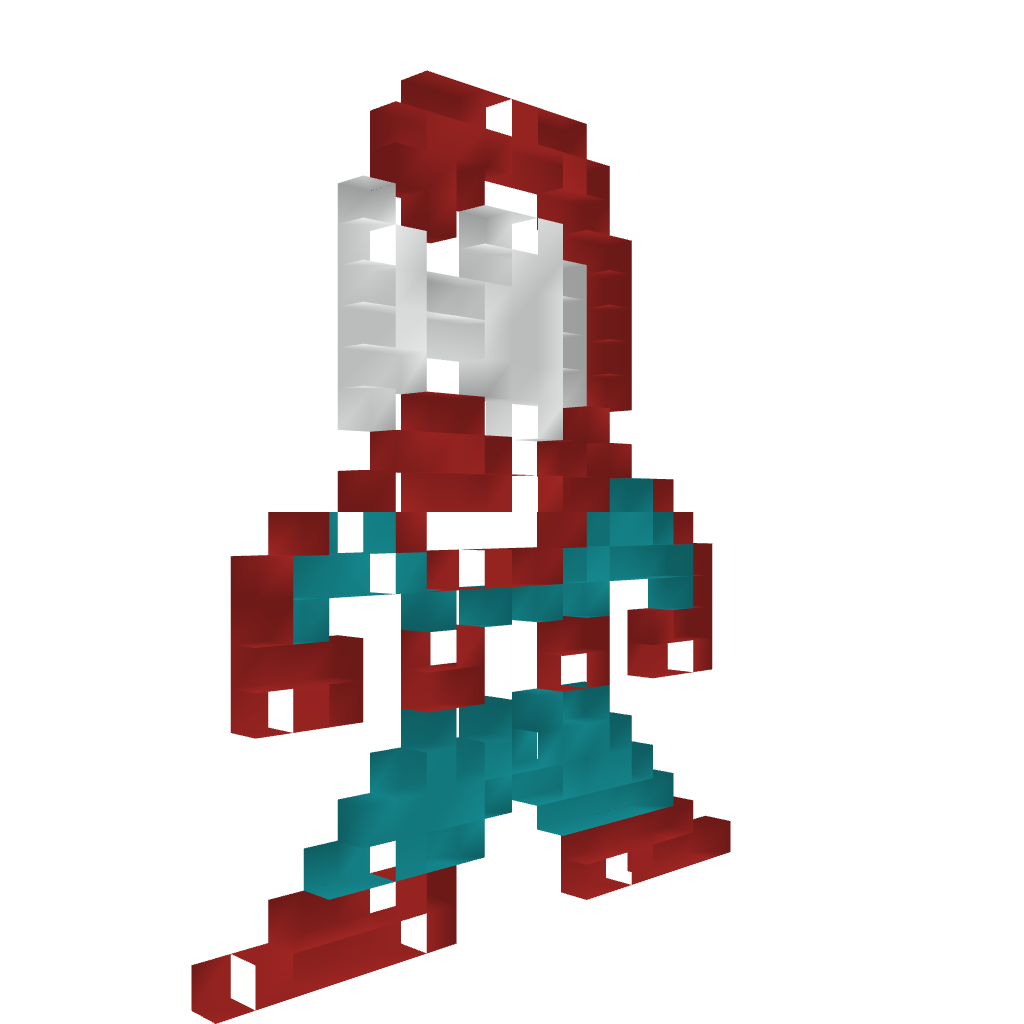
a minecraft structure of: Spider Man Pixel Art